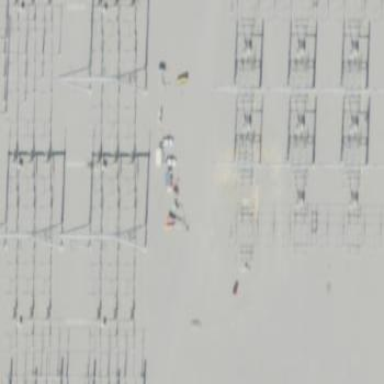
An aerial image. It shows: There is fence around switching substation.